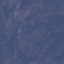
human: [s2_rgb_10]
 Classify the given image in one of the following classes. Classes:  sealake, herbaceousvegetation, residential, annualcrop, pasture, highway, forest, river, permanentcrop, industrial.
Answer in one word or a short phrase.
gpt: HerbaceousVegetation